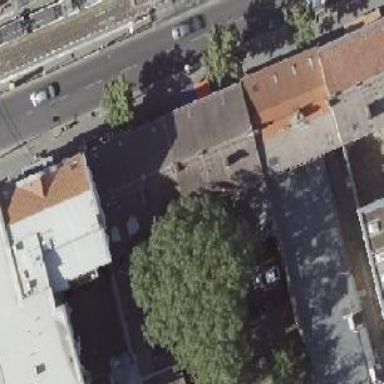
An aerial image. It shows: Beauty shop.